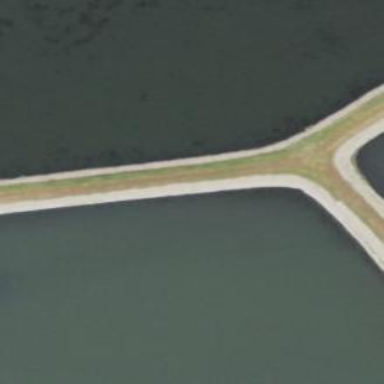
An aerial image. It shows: Reservoir.